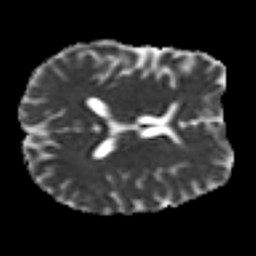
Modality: MD
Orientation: axial
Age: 42
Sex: male
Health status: ill
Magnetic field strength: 3 T
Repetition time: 9 s
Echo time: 0.093 s